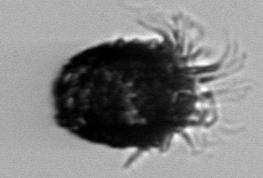
Label: Stenosemella_pacifica